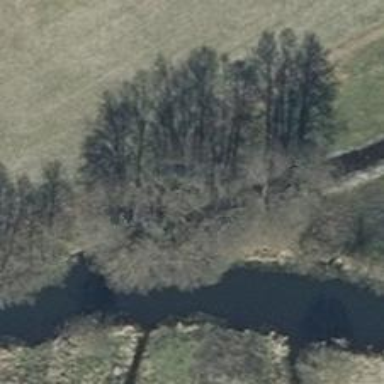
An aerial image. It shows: Row of deciduous broadleaved trees.